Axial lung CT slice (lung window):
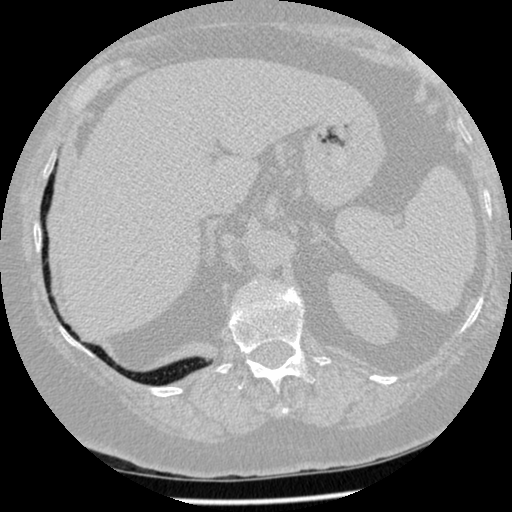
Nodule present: no